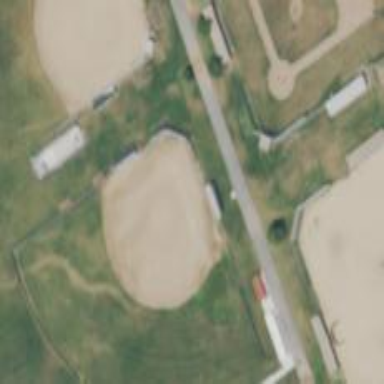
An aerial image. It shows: Baseball pitch surrounded by fence.